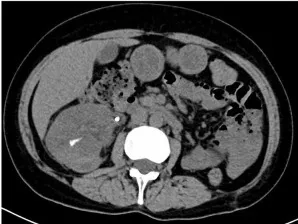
The postoperative abdominal CT of the third flexible ureteroscopy.
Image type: radiology (ct)